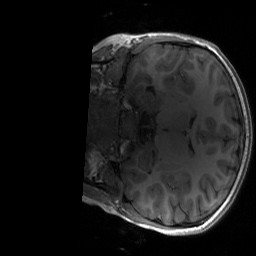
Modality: T1w
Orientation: coronal
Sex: male
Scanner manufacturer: siemens
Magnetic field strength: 3 T
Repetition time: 1.9 s
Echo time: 0.00243 s